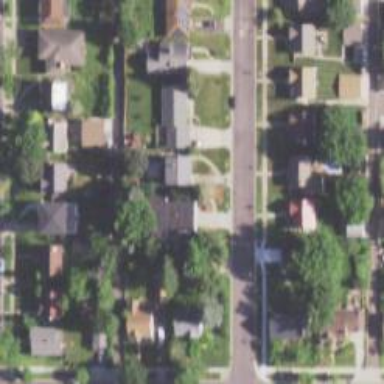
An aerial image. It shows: Residential road with sidewalk on the left side.